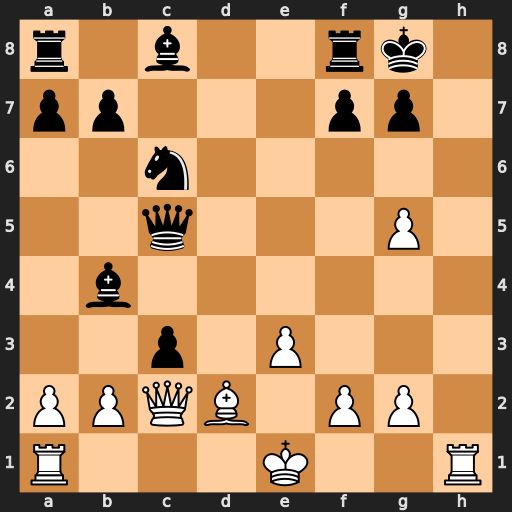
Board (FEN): r1b2rk1/pp3pp1/2n5/2q3P1/1b6/2p1P3/PPQB1PP1/R3K2R
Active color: w
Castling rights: KQ
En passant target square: -
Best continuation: Qh7#